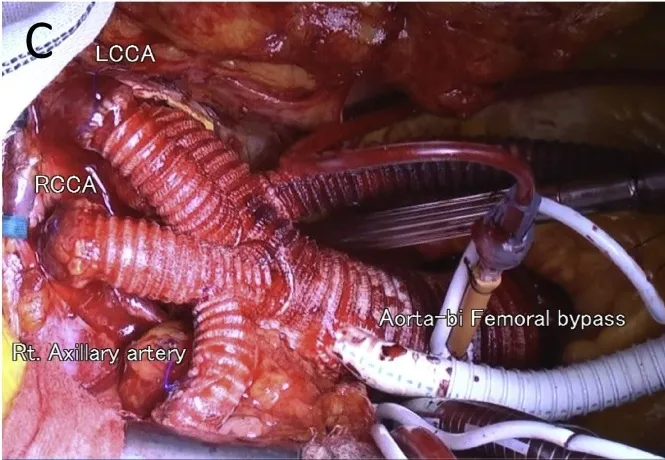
Postoperative three-dimensional computed tomography findings. And graft from total arch replacement to the femoro-femoral crossover bypass graft LAx, left axillary artery; LCCA, left common carotid artery; RAx, right axillary artery; RCCA, right common carotid artery.
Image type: medical_photograph (other_medical_photograph)